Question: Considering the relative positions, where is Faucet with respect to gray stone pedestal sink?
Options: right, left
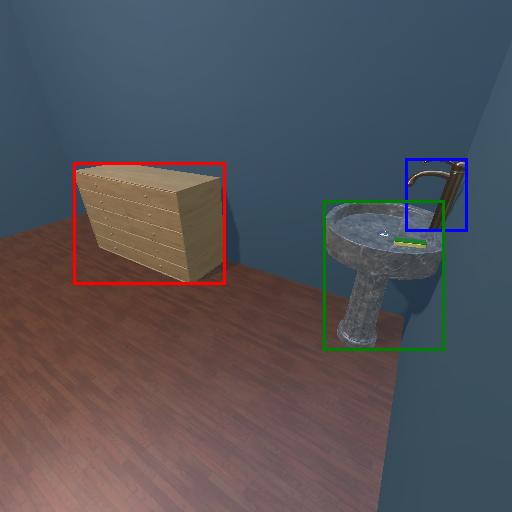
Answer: right